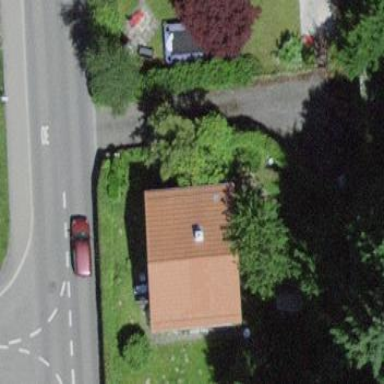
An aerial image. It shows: Gabled building with roof made of roof tiles.